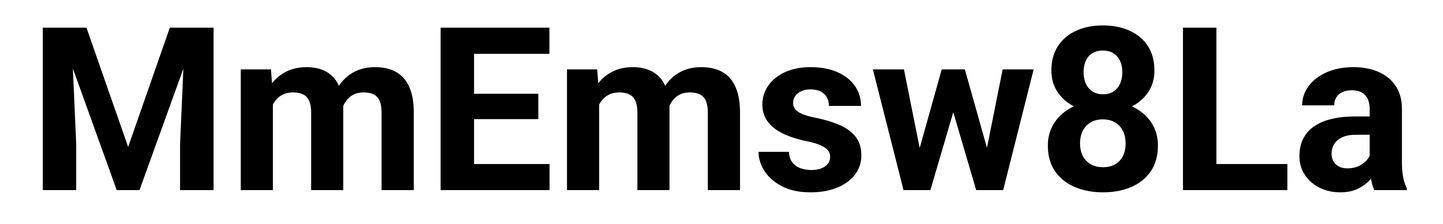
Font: Roboto_Bold